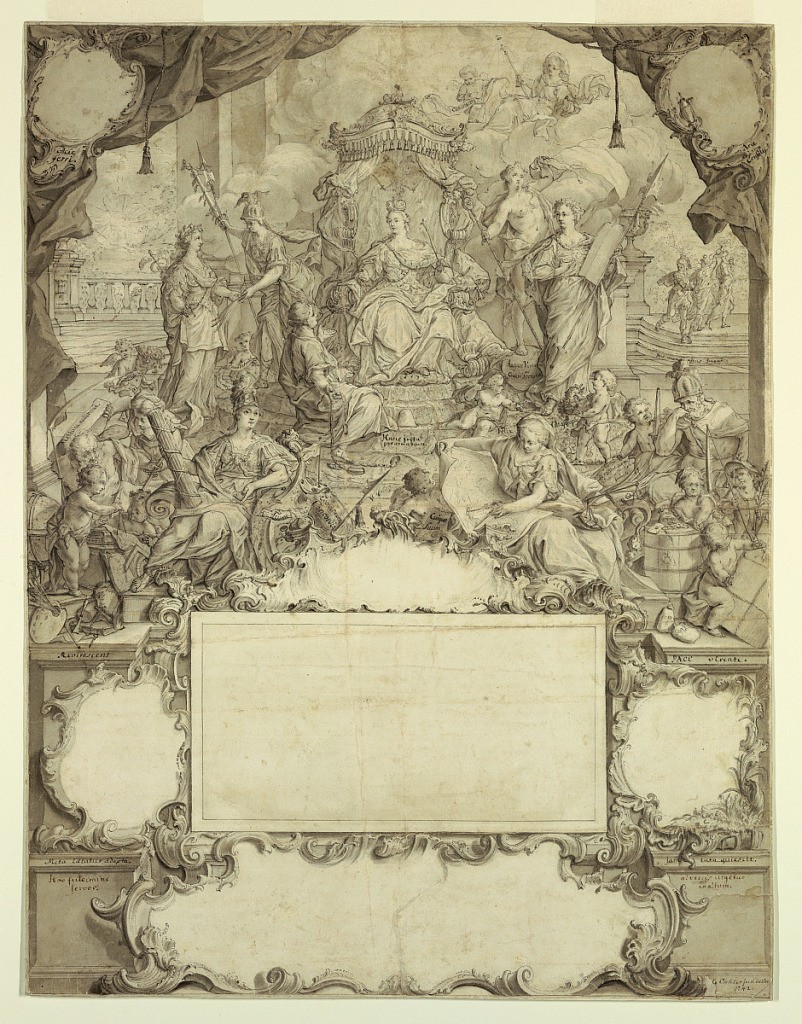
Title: Design for a title page or frontispiece dedicated to the Empress Maria Theresa
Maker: Johann Gottfried Eichler The Younger, German, 1715 – 1770
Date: ca. 1742
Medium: Pen and black ink, brush and ink wash
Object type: Drawing
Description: A queen is seated on a throne under a canopy, surrounded by carefully identified allegorical figures.